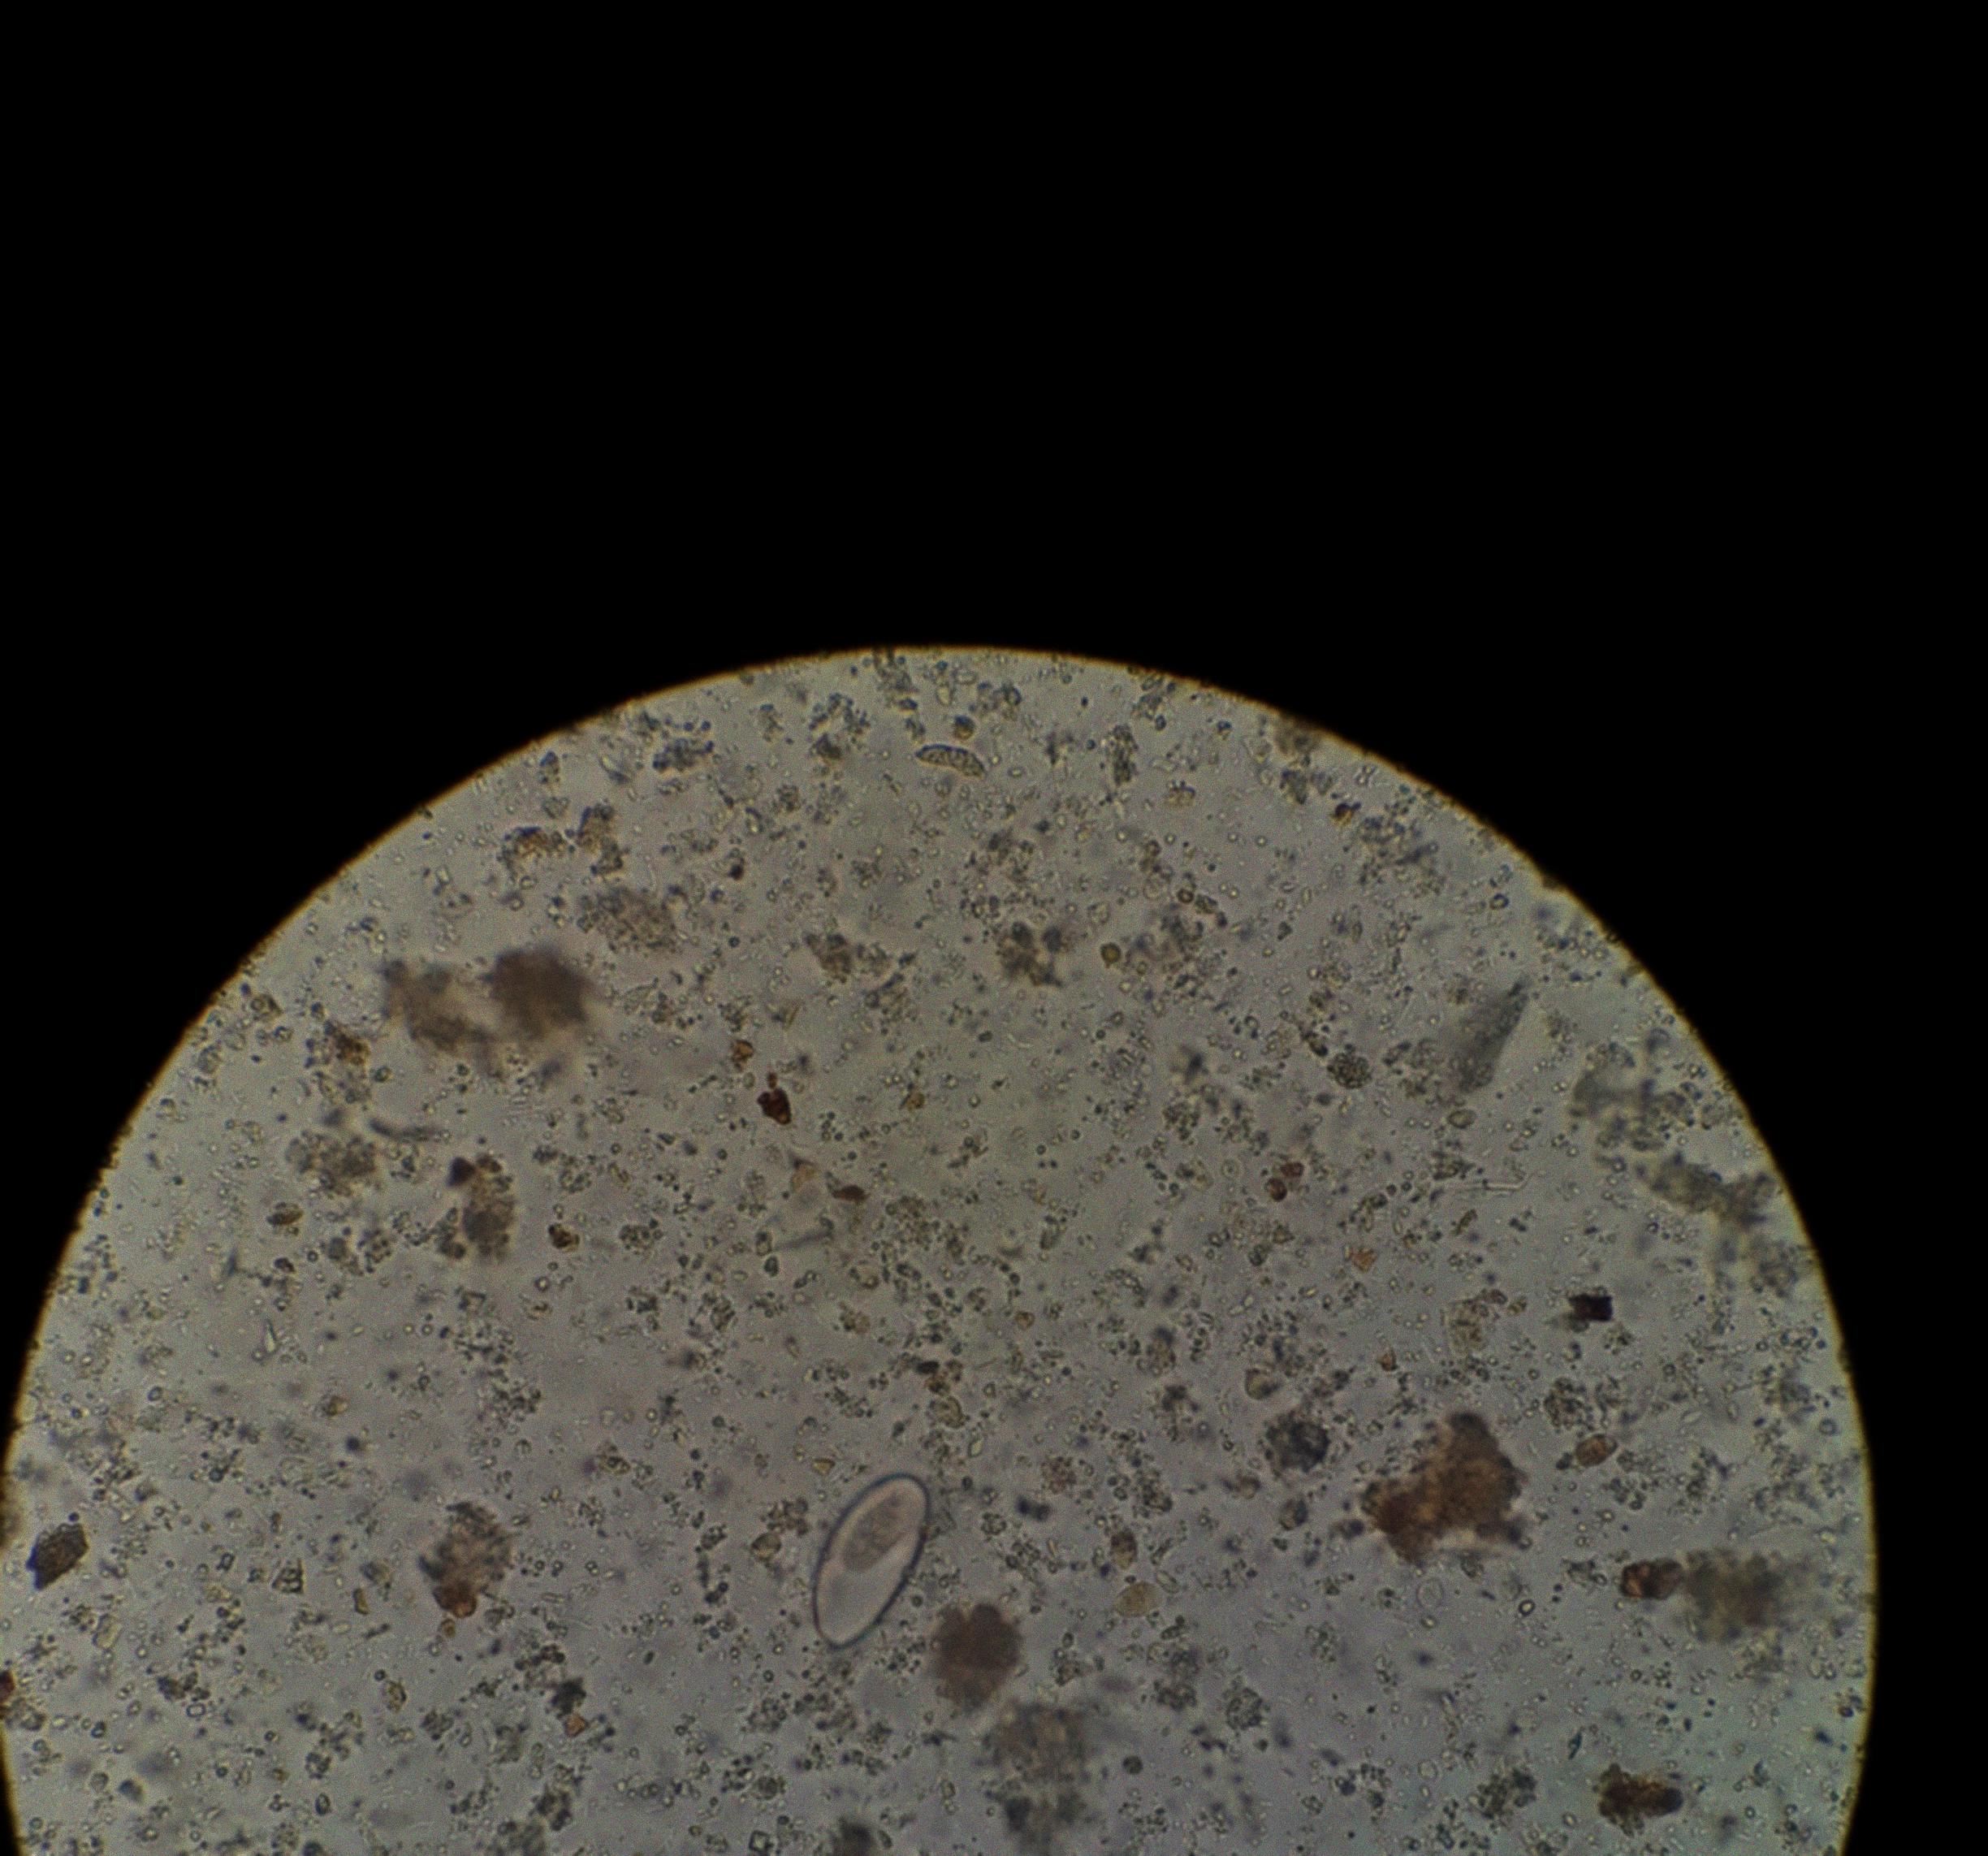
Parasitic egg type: Enterobius vermicularis